Question: I have been using RESTKit for a while now and its been easier to load json save them in database. But, I have been googling for sometimes and could not find solution for this problem.
I have a managed object model set up such that three different entities has a straight one to one relationship with each other. The layout for my model is as ;

If I load the object on Friend class it also maps to the rest two models on the basis of the mapping relationship in Friend model.
Say the user connects his facebook account and linked in account, then it is obvious that the json response would contain the mapping for the linkedin and friend model. The json response in such case would be;
'''
[
{
"name":"foo bar",
"id":307,
"facebook":{
"name":"foo bar",
"username":"foo.bar.5074",
"id":"1000013421379389",
"picture":"https://fbcdn-profile-a.akamaihd.net/foo-bar.jpg"
},
"linkedin":{
"name":"foo bar",
"headline":"some headline",
"id":"<PHONE>",
"link":"http://www.linkedin.com/foo.bar",
"image":"https://linkedin.com/foo-bar.jpg"
},
"picture":"https://fbcdn-profile-a.akamaihd.net/foo-bar.jpg"
},
{
...
}
]
'''
But, once the user has linked Facebook and Linkedin, he may also unlink it through website. So, if the user unlinks it, the json response would not have the same mapping as it would generally and may not contain the facebook object or linkedin object in json response such that the response would look like,
'''
[
{
"name":"foo bar",
"id":307,
"facebook":{
"name":"foo bar",
"username":"foo.bar.5074",
"id":"1000013421379389",
"picture":"https://fbcdn-profile-a.akamaihd.net/foo-bar.jpg"
},
"picture":"https://fbcdn-profile-a.akamaihd.net/foo-bar.jpg"
},
{
...
}
]
'''
If such response comes, I would like to delete the existing linked in record for the user. Or may be if the response doesnot have facebook or both I would like to delete local record and the association for the model whichever is empty in the response.
I would want the RESTKit to delete the associated objects automatically. I suppose it is possible through Restkit by specifying the fetch request in object loader but I am not particularly sure about it. I am using the loader pattern as this to load the object so where would I specify the fetch request,
'''
RKObjectMappingProvider *provider = [RKObjectMappingProvider mappingProvider];
[provider setObjectMapping:[self objectMappingForFriend] forKeyPath:@""];
[provider setObjectMapping:[self objectMappingForFriend] forResourcePathPattern:resourcePath withFetchRequestBlock:^NSFetchRequest *(NSString *resourcePath) {
return [Friend fetchRequest];
}];
[[[RKObjectManager sharedManager] loadObjectsAtResourcePath:resourcePath usingBlock:^(RKObjectLoader *loader){
loader.mappingProvider = provider;
loader.delegate = self;
loader.method = RKRequestMethodGET;
}];
'''
>
With this I hoped to delete all the objects in the local store when the response is empty. But, it does not work for me. I dont know how I should get around with this problem.
'''
self.objectManager = [RKObjectManager objectManagerWithBaseURL:[NSURL URLWithString: @"https://mywebsite"]];
self.objectManager.client.disableCertificateValidation = YES;
self.objectManager.client.cachePolicy = RKRequestCachePolicyLoadIfOffline | RKRequestCachePolicyLoadOnError | RKRequestCachePolicyTimeout | RKRequestCachePolicyEtag;
self.objectManager.requestCache.storagePolicy = RKRequestCacheStoragePolicyPermanently;
self.objectManager.requestQueue.showsNetworkActivityIndicatorWhenBusy = YES;
self.objectManager.objectStore = [RKManagedObjectStore objectStoreWithStoreFilename:@"test.sqlite" ];
self.objectManager.objectStore.cacheStrategy = [RKInMemoryManagedObjectCache new];
'''
Now, setting the mapping ad loading data,
'''
RKObjectMappingProvider *provider = [RKObjectMappingProvider mappingProvider];
[provider setObjectMapping:[self objectMappingForFriend] forKeyPath:@""];
[provider setObjectMapping:[self objectMappingForFriend] forResourcePathPattern:resourcePath withFetchRequestBlock:^NSFetchRequest *(NSString *resourcePath) {
return [Friend fetchRequest];
}];
[[[RKObjectManager sharedManager] loadObjectsAtResourcePath:resourcePath usingBlock:^(RKObjectLoader *loader){
loader.mappingProvider = provider;
loader.delegate = self;
loader.method = RKRequestMethodGET;
}];
'''
It seems like it is deleting some nullifying some local objects but only some many of the object have the references and the main model Friend still exist even if there is empty json response.
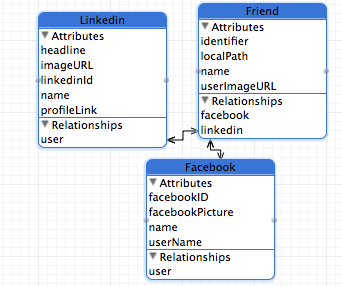
Answer: You have two settings to configure here. Firstly, in your RKObjectMapping you set setNilForMissingRelationships to YES. Then you also need to make sure the Core Data relationship has the correct Delete Rule (in the Utilities panel when editing the relationship). See <URL> for a description of what each Delete Rule does.